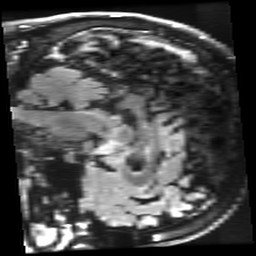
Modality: FLAIR
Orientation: sagittal
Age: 66
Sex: male
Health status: healthy
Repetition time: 12 s
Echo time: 0.09782 s